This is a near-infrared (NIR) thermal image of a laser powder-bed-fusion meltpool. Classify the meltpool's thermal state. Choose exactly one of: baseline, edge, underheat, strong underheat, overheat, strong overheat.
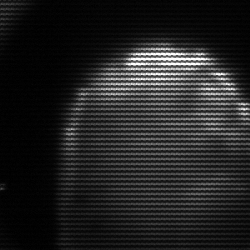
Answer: edge